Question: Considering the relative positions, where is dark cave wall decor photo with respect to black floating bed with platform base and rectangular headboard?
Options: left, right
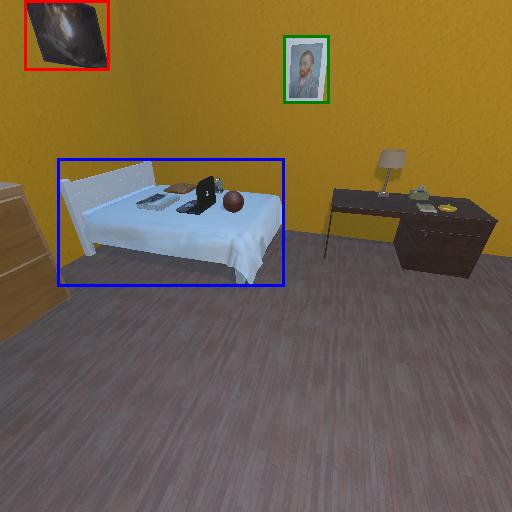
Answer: left